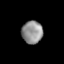
Tissue: lung
Cell type: Epithelial cells
Senescence score: 0.2398
Nuclear area (px): 465
Mean DAPI intensity: 144.748